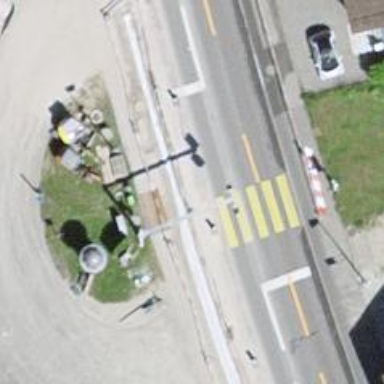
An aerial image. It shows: Primary road with asphalt surface and designated cycle lane.